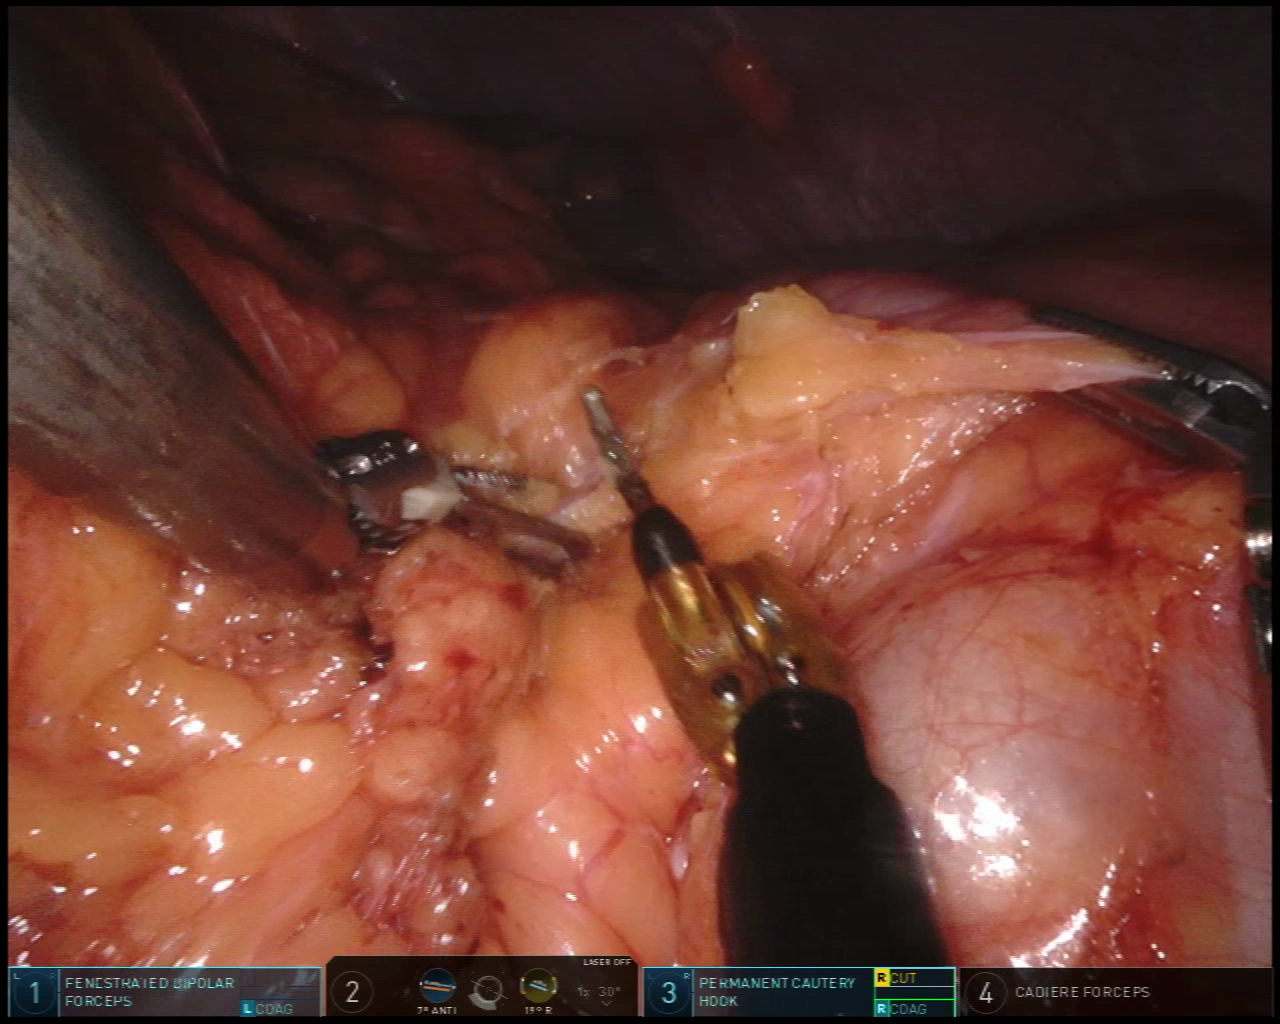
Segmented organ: spleen
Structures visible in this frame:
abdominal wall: yes
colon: yes
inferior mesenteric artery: no
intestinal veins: no
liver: no
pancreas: no
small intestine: no
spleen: yes
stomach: no
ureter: no
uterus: no
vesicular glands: no